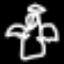
Label: angel